Question: I have a line-plot produced with lattice's xyplot. It contains two types of temperatures measured, one of these are mean values. Therefore, I would like to add standard errors to these points (t.tort). Unfortunately, doing this separately does not work using (Hmisc)errbar... here is what I have come up with so far:

'''
xyplot(mean.tort+t.ws~DateTime, pre, type=c("a", "p"), col=c("red", "blue"),
main="Pre-Translocation",
xlab=list(label="Date and Time", cex=1),
ylab=list(label="Temperature (degC)", cex=1),
scales = list(tck = c(1, 0),
x=list(cex=0.8, rot=45, tick.number=40),
y=list(cex=0.8, tick.number=8, limits=c(29,43))),
key=list(text=list(c("Tortoise","Ambient")), lines=list(col=c("red", "blue"),type="l"), corner=c(0.5,0.92)))
errbar(x=pre$DateTime, y=pre$mean.tort, yplus=pre$mean.tort+pre$se.tort,yminus=pre$mean.tort-pre$se.tort,
add=T, col="red")
'''
And the important bits of my data frame are as follows:
'''
pre$DateTime<-c(as.POSIXct("2013-01-27 09:00:00" "2013-01-27 10:00:00" "2013-01-27 11:00:00" "2013-01-27 12:00:00" "2013-01-27 13:00:00")
pre$t.ws<-c(32.7, 35.5, 37.1, 37.6, 38.7)
pre$mean.tort<-c(32.4, 34.9, 35.1, 36.8, 37.7)
pre$se.tort<-c(0.825, 0.84, 0.21, 0.228, 0.28)
'''
I got a bit frustrated with this, so any suggestions will be greatly appreaciated.
Thank you very much for your efforts in advance!
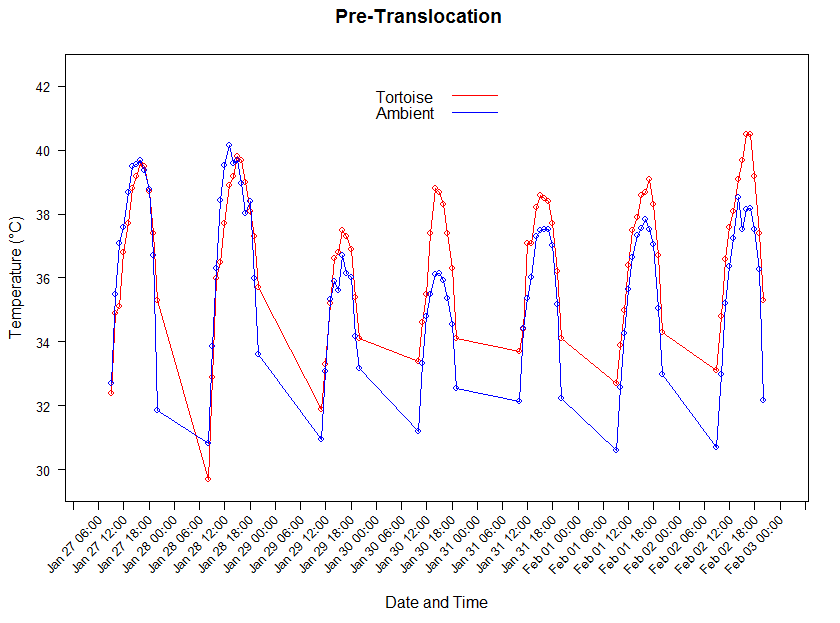
Answer: Try this
Your data:
'''
pre = data.frame(DateTime = as.POSIXct(c("2013-01-27 09:00:00", "2013-01-27 10:00:00",
"2013-01-27 11:00:00", "2013-01-27 12:00:00",
"2013-01-27 13:00:00")),
t.ws = c(32.7, 35.5, 37.1, 37.6, 38.7),
mean.tort = c(32.4, 34.9, 35.1, 36.8, 37.7),
se.tort = c(0.825, 0.84, 0.21, 0.228, 0.28))
'''
The plot:
'''
require(lattice)
xyplot(mean.tort+t.ws~DateTime, pre,
main="Pre-Translocation",
xlab=list(label="Date and Time"),
ylab=list(label="Temperature (degC)"),
scales = list(tck = c(1, 0),
x=list(cex=0.8, rot=45, tick.number=40),
y=list(cex=0.8, tick.number=8, limits=c(29,43))),
key=list(text=list(c("Tortoise","Ambient")),
lines=list(col=c("red", "blue"),
type="l"), corner=c(0.5,0.92)),
lx = pre$mean.tort - pre$se.tort, ux = pre$mean.tort + pre$se.tort,
panel = function (x,y, lx, ux, ...){
panel.xyplot(x,y, type = "b", col=c("red", "blue"), ...)
panel.segments(x0 = x, x1 = x, y0 = lx, y1 = ux, col = "red", ...)
}
)
'''
Here you go:
You can use 'panel.arrows()' instead of the segments if you really want to put those little 'hats' on your error bars.